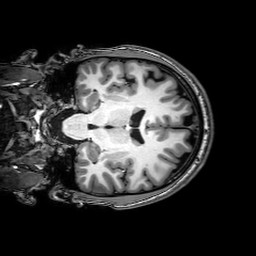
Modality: T1w
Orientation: coronal
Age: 22
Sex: male
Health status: healthy
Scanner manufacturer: philips
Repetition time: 0.00822 s
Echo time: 0.00377 s